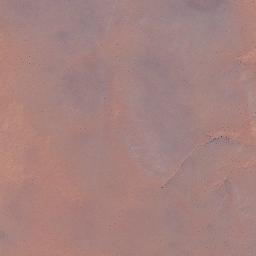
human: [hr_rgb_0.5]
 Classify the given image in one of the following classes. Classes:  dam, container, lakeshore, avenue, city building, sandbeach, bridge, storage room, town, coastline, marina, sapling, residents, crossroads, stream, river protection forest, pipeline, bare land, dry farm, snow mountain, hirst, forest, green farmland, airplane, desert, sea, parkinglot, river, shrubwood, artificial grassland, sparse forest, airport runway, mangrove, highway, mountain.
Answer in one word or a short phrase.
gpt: desert